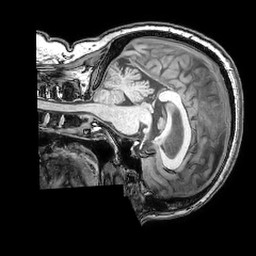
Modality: T1w
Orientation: sagittal
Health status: ill
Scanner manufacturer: philips
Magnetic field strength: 3 T
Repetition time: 0.007 s
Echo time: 0.0035 s